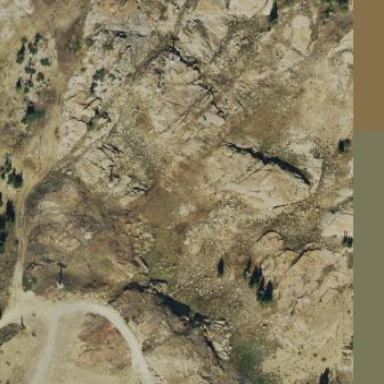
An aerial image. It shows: Landscape of bare rock.